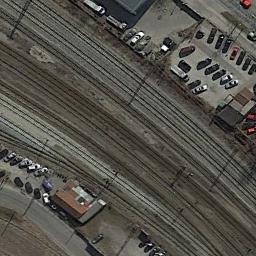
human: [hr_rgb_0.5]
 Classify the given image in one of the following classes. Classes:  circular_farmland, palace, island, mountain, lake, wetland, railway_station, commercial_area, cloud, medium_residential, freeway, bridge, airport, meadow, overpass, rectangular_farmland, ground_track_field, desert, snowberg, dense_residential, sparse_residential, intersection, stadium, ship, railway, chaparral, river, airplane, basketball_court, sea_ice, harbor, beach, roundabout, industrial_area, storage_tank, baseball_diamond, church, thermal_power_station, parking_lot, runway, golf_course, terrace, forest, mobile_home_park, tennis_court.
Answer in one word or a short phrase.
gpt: railway